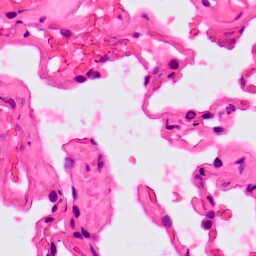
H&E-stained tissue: Lung